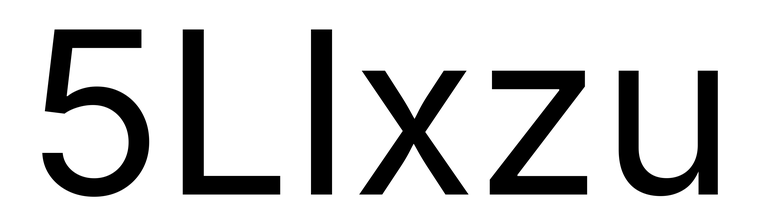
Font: Inter_Regular